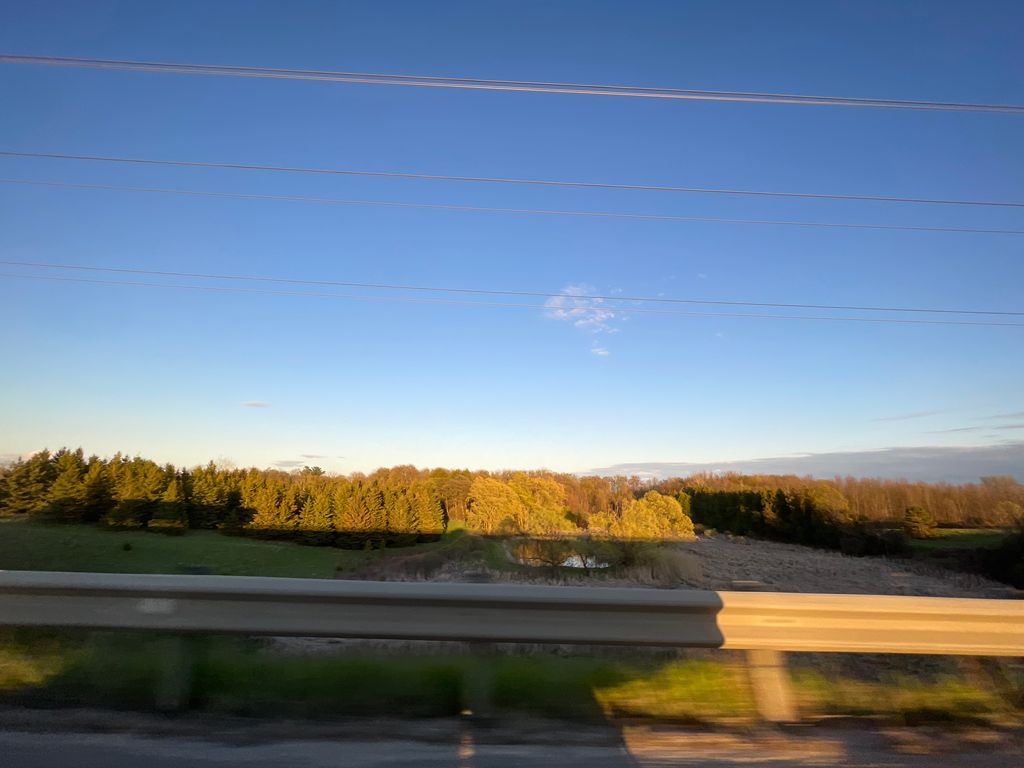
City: kitchener-waterloo